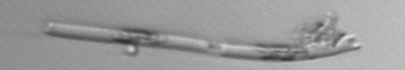
Label: Eucampia_morphytype1